四年级 · 立体几何学
小东用若干个同样大小的小正方体搭成了

，他至少用了（）个小正方形。

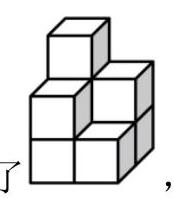
A. 6
B. 7
C. 8
D. 9

答案: C
解析: 解C

【分析】根据观察，这个立体图形从下到上，第一层最少有 4 个，第二层最少有 3 个, 第三层有 1 个, 至少需要 $(4+3+1)$ 个, 据此解答即可。

【详解】 $4+3+1$

$=7+1$

$=8($ 个 $)$

故答案为: $\mathrm{C}$

【点睛】本题考查了从不同位置观察立体图形, 确定正方体的个数。